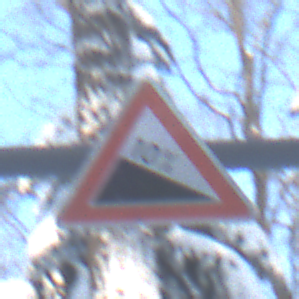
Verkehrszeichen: Gefaelle10
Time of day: MorningAfternoon
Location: Outdoor (Nature)
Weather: Clear
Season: Winter
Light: Natural